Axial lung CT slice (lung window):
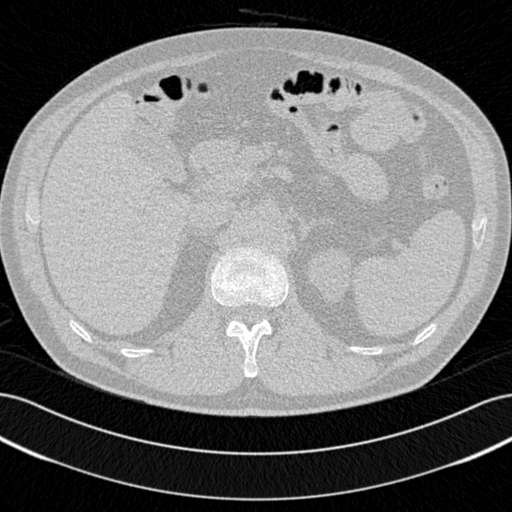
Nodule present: no